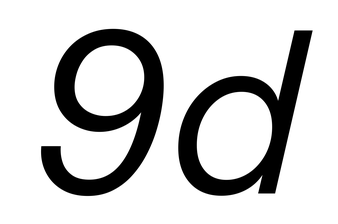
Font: InstrumentSans-Italic_Italic